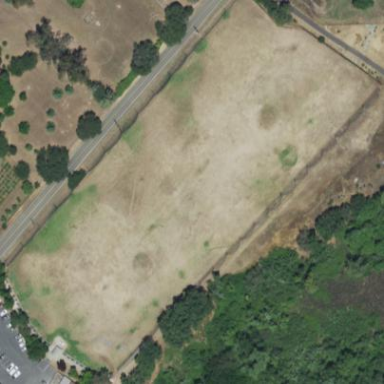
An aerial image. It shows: Grassy area designated for driving range golf.